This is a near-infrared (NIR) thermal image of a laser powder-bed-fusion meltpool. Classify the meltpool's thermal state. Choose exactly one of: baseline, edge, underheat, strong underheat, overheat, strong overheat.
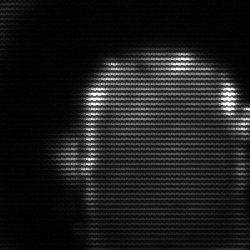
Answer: baseline